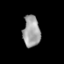
Tissue: prostate
Cell type: T cells
Senescence score: 0.3151
Nuclear area (px): 525
Mean DAPI intensity: 159.682